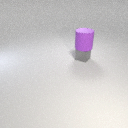
small gray metal cube below large purple rubber cylinder